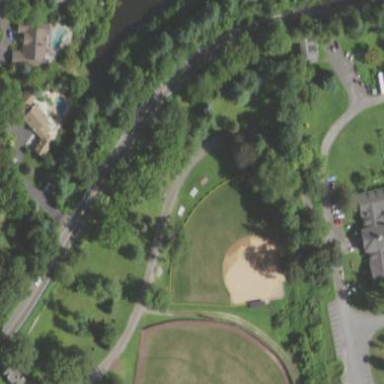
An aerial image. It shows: Softball pitch for leisure land activities.